Interaction volume radius: 5 \u00c5
Interaction volume height: 10 \u00c5
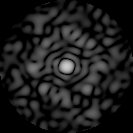
Disorder parameter: 0.8807